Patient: sex F, age 61
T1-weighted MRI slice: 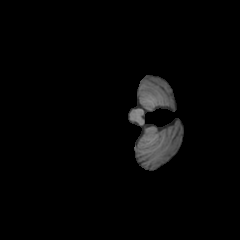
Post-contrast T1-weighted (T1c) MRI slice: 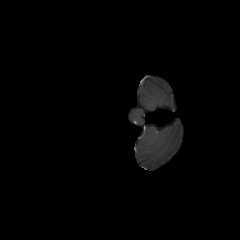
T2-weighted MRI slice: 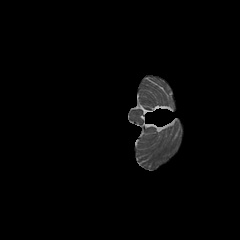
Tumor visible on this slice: no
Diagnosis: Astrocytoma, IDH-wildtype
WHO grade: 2